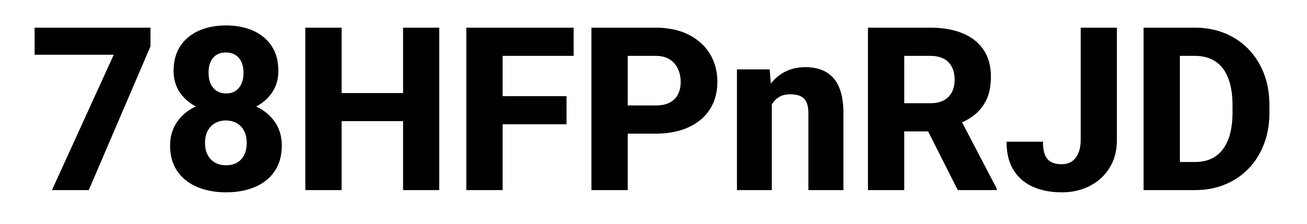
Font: Roboto_ExtraBold